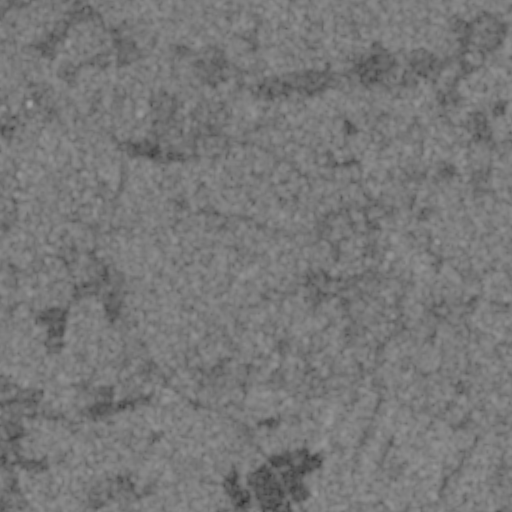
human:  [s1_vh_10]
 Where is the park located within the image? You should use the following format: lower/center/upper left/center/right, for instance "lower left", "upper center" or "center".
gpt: The park is located in the upper left of the image.
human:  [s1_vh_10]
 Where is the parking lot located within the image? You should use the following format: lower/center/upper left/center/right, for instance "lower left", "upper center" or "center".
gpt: The parking lot is located in the upper left of the image.
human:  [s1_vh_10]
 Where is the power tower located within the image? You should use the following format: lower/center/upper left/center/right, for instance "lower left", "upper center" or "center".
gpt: There is no power tower in the image.

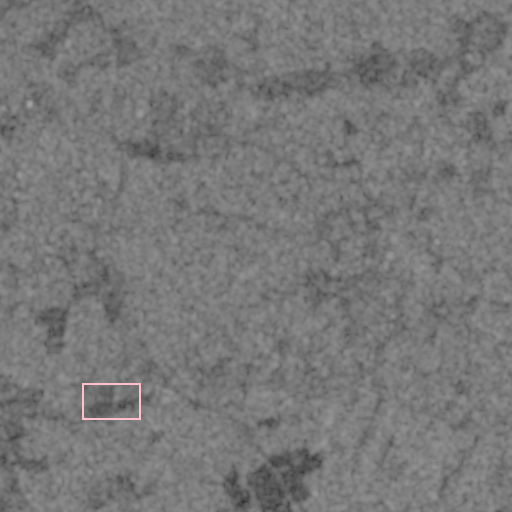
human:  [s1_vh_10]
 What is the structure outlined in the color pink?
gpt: The structure outlined in pink is a crop field.
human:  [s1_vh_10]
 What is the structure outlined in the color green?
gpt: There is no green outline.